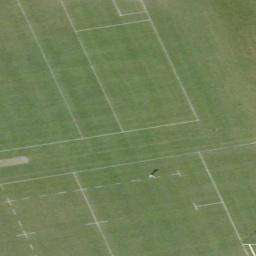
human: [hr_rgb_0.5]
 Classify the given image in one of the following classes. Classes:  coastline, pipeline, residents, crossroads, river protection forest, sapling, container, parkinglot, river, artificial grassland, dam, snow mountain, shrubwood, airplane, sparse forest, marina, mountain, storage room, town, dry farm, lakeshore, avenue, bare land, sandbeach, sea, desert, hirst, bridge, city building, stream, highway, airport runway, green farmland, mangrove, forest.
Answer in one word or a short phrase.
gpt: artificial grassland